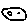
Label: smiley face